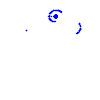
Particle: pion